Current action and preconditions to check: path_clear

Your task: For each precondition in the list above, predict whether it will hold at this action.

Consider the current scene as observed from the mobile robot's camera, and analyze the predicted future states of all dynamic agents (e.g., people, animals, vehicles, or any moving entities) within the NEXT SECOND.

IMPORTANT: Only answer "very likely" if you are absolutely certain—based on strong, clear evidence—that a dynamic agent will violate the precondition in the predicted future state. Do NOT answer "very likely" for unlikely, ambiguous, or low-probability risks.

Ask yourself for each precondition: Is there a high probability, with clear and convincing evidence, that the predicted future states of any dynamic agent will interfere with the predicted future state of the currently executing action within the NEXT SECOND, causing that precondition to fail?

Assess the risk level based on these predictions. Use "likely" or "very likely" if motions create a clear risk of interference.

Use "neutral" or "improbable" if agents are nearby but their predicted paths are clearly diverging or non-conflicting.

Failure Risk Categories: "very improbable", "improbable", "neutral", "likely", "very likely"

Answer Format: Output ONLY the probability_of_failure value from these categories: "very improbable", "improbable", "neutral", "likely", "very likely"

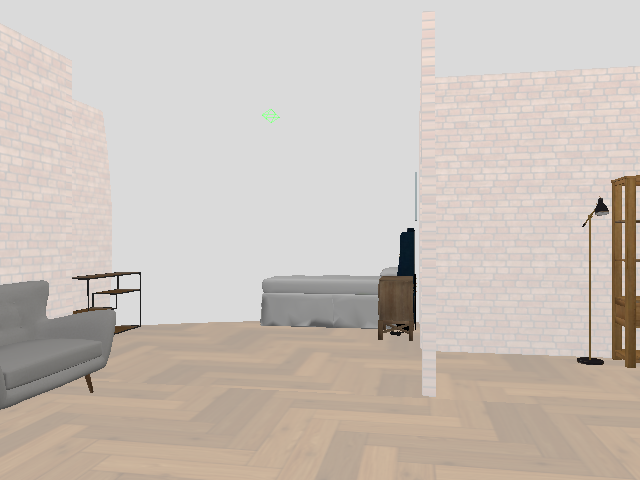

Answer: very improbable